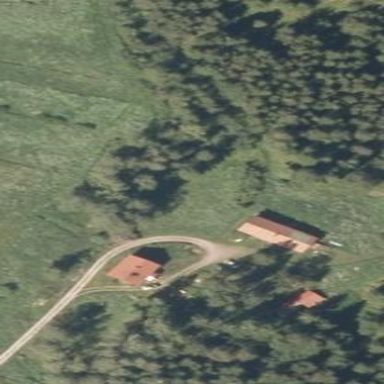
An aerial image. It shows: Farmyard area.